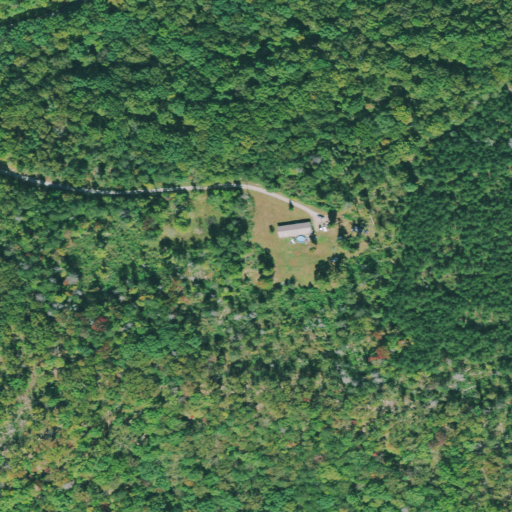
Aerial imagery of ridge(s) in Tennessee named Taylor Ridge containing deciduous forest, mixed forest, evergreen forest, shrub, open development, and low intensity development